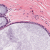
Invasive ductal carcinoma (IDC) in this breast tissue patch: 0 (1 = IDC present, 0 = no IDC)